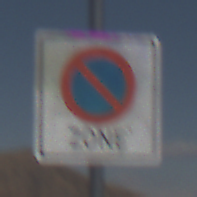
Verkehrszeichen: BeginnEingeschraenktesHalteverbotZone
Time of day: Midday
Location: Outdoor (Nature)
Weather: Clear
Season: NotSpecified
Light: Natural